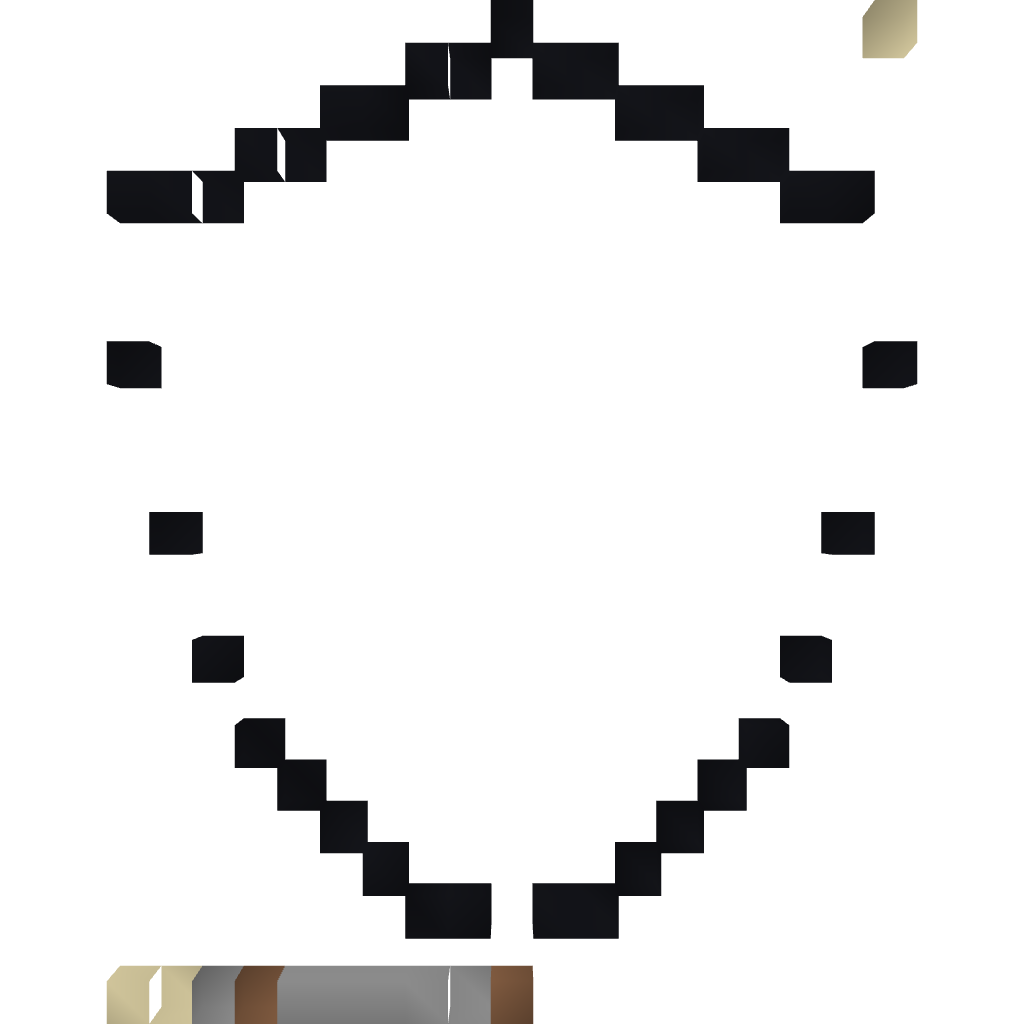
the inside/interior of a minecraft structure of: Shield (Zelda)